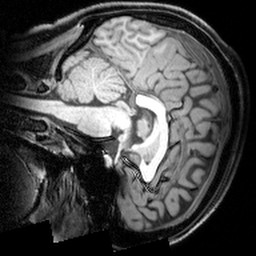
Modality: T1w
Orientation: sagittal
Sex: female
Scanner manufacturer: siemens
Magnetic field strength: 3 T
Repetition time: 1.9 s
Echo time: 0.00397 s